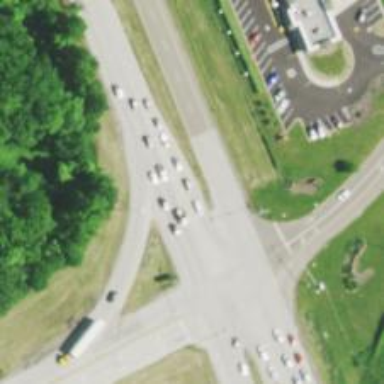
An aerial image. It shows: Trunk link highway.